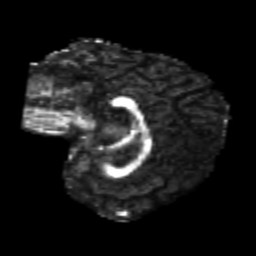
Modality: FA
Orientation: sagittal
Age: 21
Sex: female
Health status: healthy
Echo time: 0.074 s